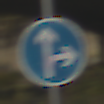
Verkehrszeichen: VorgeschriebeneFahrtrichtungGeradeausOderRechts
Umgebung: Outdoor, Suburban
Tageszeit: MorningAfternoon
Wetter: PartlyCloudy
Licht: Natural
Jahreszeit: NotSpecified
Kontrast: HighContrast